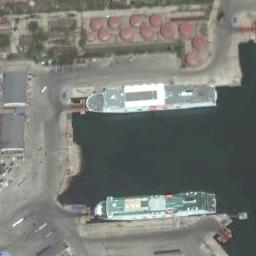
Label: ship